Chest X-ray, AP view. Patient: 57 years old, sex F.
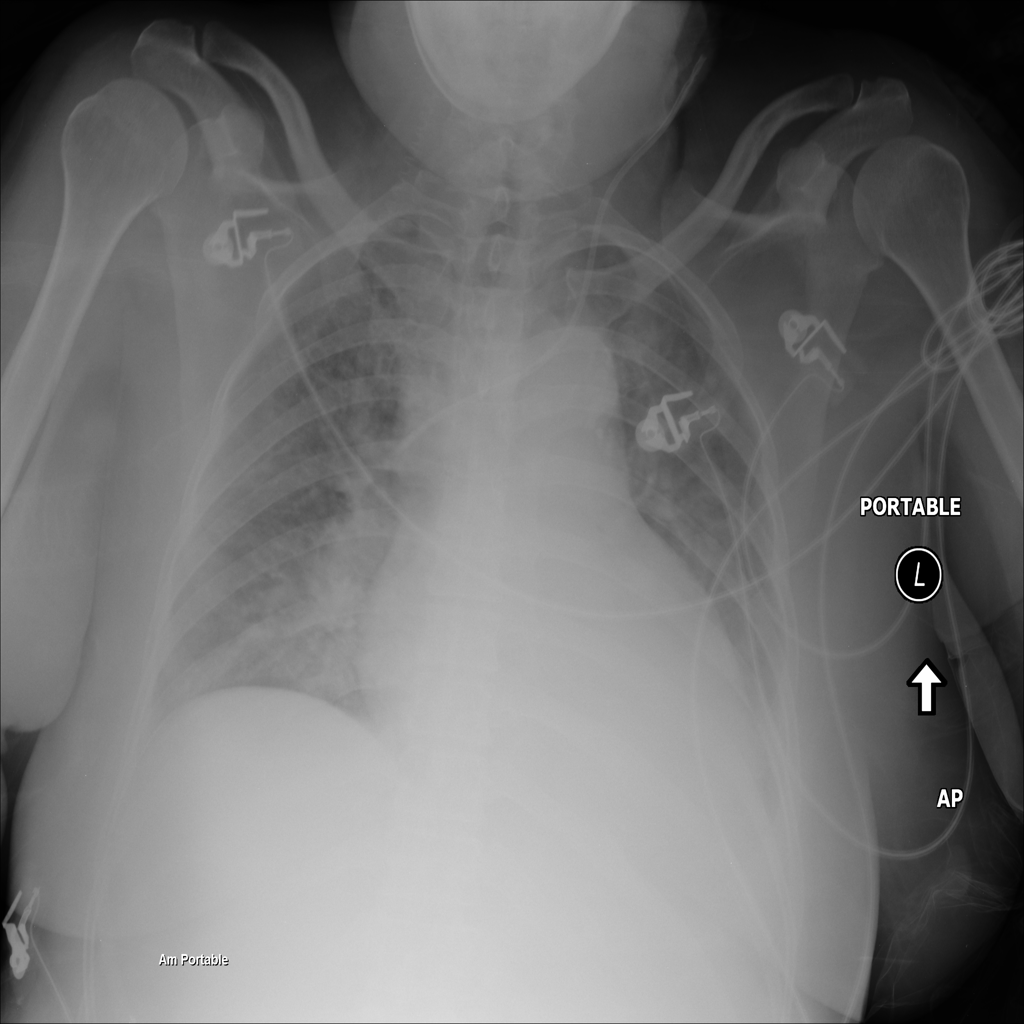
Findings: Atelectasis, Effusion, Infiltration